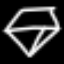
Label: diamond